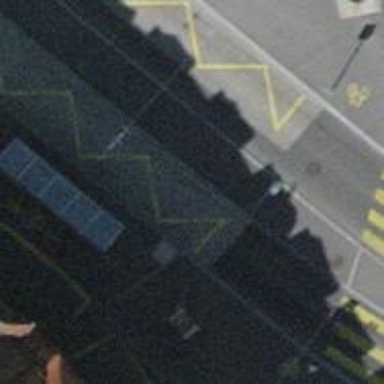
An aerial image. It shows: Bus stop for trolleybuses with designated stop position.